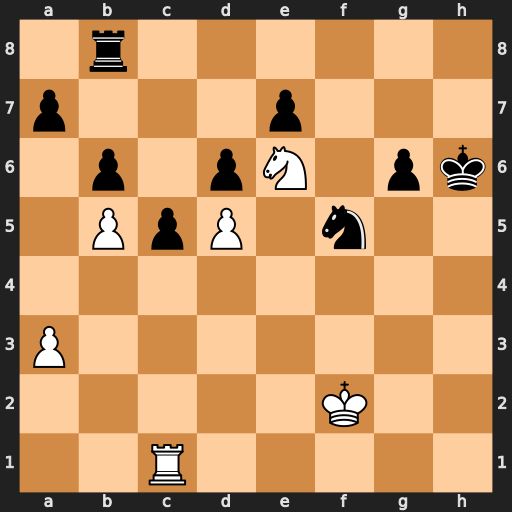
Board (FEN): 1r6/p3p3/1p1pN1pk/1PpP1n2/8/P7/5K2/2R5
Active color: w
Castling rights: -
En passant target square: -
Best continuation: Rh1+ Nh4 Rxh4#